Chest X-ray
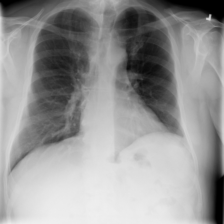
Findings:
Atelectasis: negative
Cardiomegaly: negative
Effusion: negative
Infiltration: negative
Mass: negative
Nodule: negative
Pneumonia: negative
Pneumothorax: negative
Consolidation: negative
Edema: negative
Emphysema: negative
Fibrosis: negative
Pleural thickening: negative
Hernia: negative